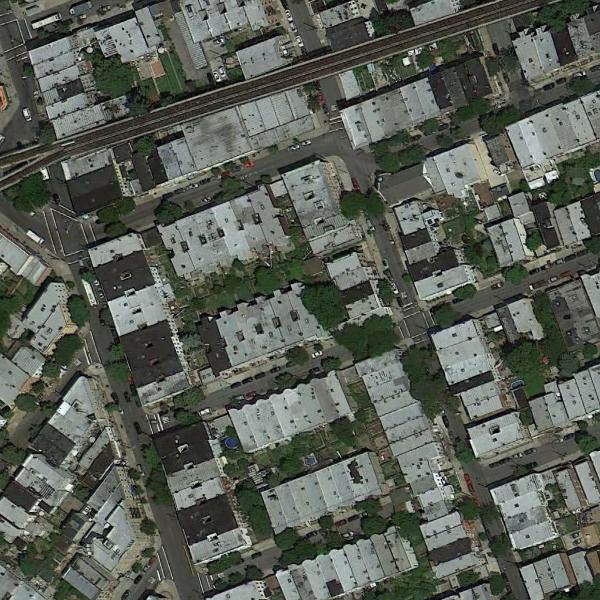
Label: DenseResidential